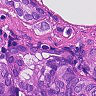
Metastatic tissue present: yes